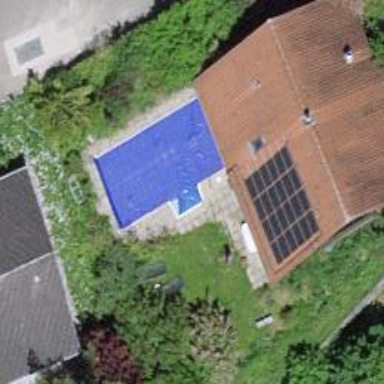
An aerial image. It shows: Swimming pool located in leisure land.